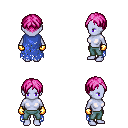
a pixel art fantasy rpg character, female body template, dark elf, purple skin, blue tattered cape, teal pants, pink parted hairstyle, gold gloves, four views (front, back, left, right), 2x2 character sprite sheet, small pixel art, hard edges, no anti-aliasing